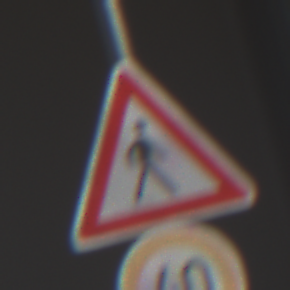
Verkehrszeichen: FussgaengerLinks
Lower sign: Geschwindigkeit40
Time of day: MorningAfternoon
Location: Outdoor (Urban)
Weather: Clear
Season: NotSpecified
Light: Natural